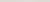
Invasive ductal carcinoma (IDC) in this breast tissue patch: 0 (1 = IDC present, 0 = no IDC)